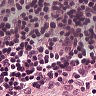
Metastatic tissue present: no